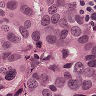
Metastatic tissue present: yes